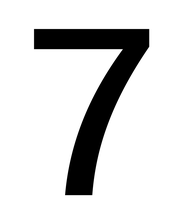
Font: InstrumentSans_Medium